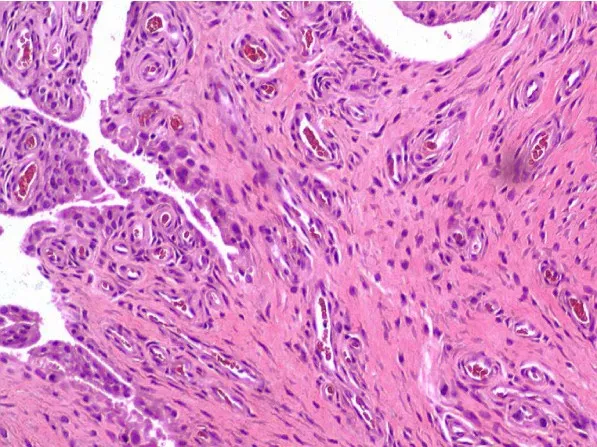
Synovial tissue of the left knee (hematoxylin and eosin staining, x400). A fragment of fibrocollagenous connective tissue stroma admixed with fibrinous exudates and abundant foci of vascular proliferation indicates an inflammatory process.
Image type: pathology (h&e)